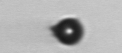
Label: bead